Question: I have a line between my toolbar and my tabs and I don't know why, because if my app is executed in another smartphone with Android 4.* the line is disappeared...
I am working on toolbar with tabs, I am using SlidingTabLayout and SlidingTabStrip from Google...
I don't know if there is some important information to say but if you need to know something more, let me know...
Thankss
EDIT: here a photo about this...

This is the activity's layout:
'''
<LinearLayout xmlns:android="http://schemas.android.com/apk/res/android"
xmlns:tools="http://schemas.android.com/tools"
android:layout_width="match_parent"
android:layout_height="match_parent"
android:orientation="vertical"
tools:context="es.alejandrolora.devhub.activitys.VideosCommentsActivity">
<include
android:id="@+id/toolbar"
layout="@layout/toolbar"
android:layout_width="match_parent"
android:layout_height="wrap_content" />
<es.alejandrolora.devhub.Util.SlidingTabLayout
android:id="@+id/tabs"
android:layout_width="match_parent"
android:layout_height="wrap_content"
android:background="@color/colorPrimary"
android:elevation="2dp" />
<android.support.v4.view.ViewPager
android:id="@+id/pager"
android:layout_width="match_parent"
android:layout_height="match_parent"
android:layout_weight="1" />
'''
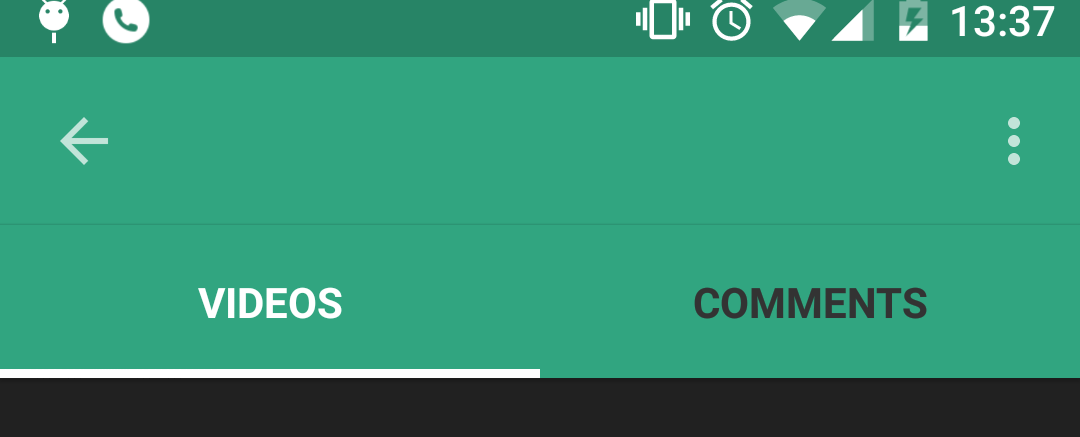
Answer: I tried my app in Android 5.0.2 on Motorola G2 and the line wasn't visible but in my version (5.1) on Nexus 5, it was, but I got fix the problem...
I just had to erase this attribute:
'''
android:elevation="2dp"
'''
Thanks